Field crop: tomato
Growth stage: 1
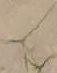
Species: cyperus